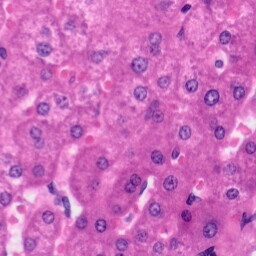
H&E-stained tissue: Liver